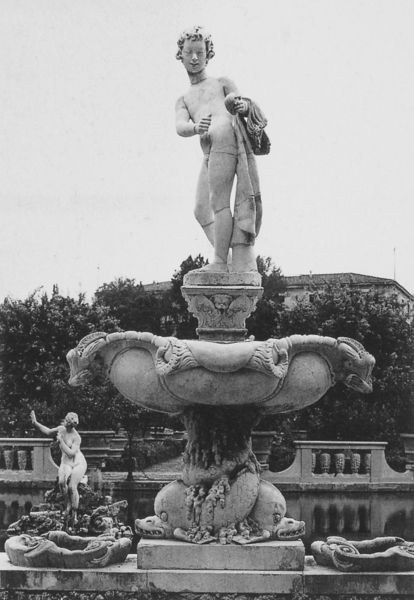
Titel: Die Liebe öffnet ihr Herz
Künstler: Domenico Pieratti
Standort: Florenz, Boboli-Garten (EU - I - Toskana)
Schlagwörter: akt, baum, himmel, mann, nackt, wasser, bäume, fluss, see, frau, grau, köpfe, marmor, dach, gebäude, haus, park, tier, tuch, ornament, jung, gesicht, schale, sockel, stein, spiegelung, strauch, busch, büsche, gebüsch, figur, gewand, kind, locken, schön, brunnen, delphin, engel, garten, skulptur, springbrunnen, statue, schnabel, mauer, hecke, platz, handtuch, geländer, plastik, junge, foto, fotografie, photographie, knabe, balustrade, becken, schwarzweiß, rom, photo, fisch, jüngling, sandstein, wesen, muschel, netz, brunne, fische, fischkopf, brunnenschale, wasserwesen, kanbe, menshcen, e, wassertiere, gartenm